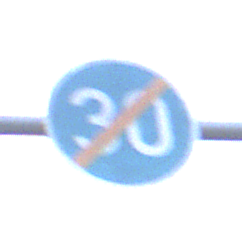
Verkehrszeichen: EndeMindestgeschwindigkeit
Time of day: SunriseSunset
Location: Outdoor (Nature)
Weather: PartlyCloudy
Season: NotSpecified
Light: Natural